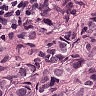
Metastatic tissue present: yes